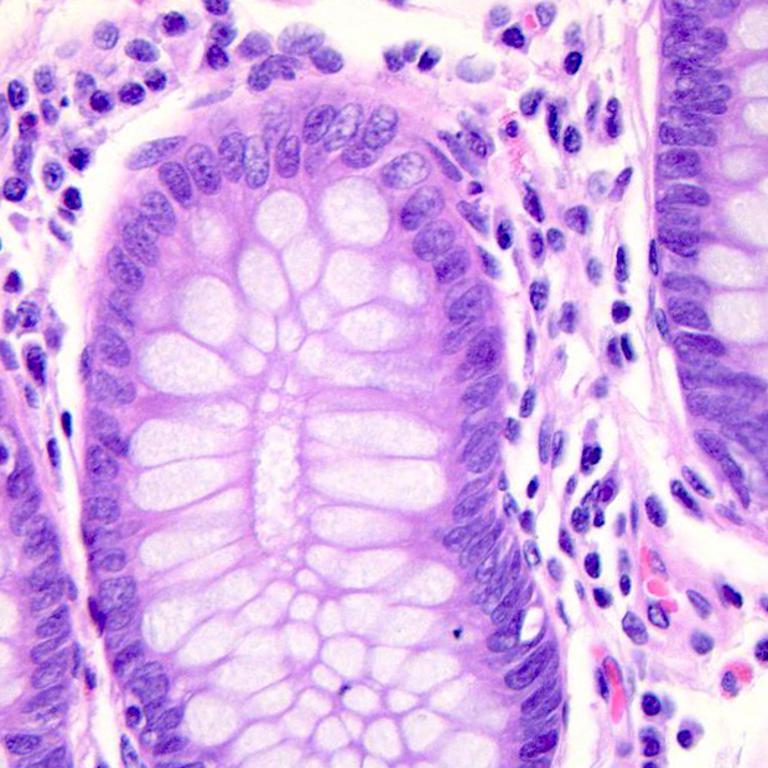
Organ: colon
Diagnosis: benign